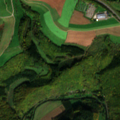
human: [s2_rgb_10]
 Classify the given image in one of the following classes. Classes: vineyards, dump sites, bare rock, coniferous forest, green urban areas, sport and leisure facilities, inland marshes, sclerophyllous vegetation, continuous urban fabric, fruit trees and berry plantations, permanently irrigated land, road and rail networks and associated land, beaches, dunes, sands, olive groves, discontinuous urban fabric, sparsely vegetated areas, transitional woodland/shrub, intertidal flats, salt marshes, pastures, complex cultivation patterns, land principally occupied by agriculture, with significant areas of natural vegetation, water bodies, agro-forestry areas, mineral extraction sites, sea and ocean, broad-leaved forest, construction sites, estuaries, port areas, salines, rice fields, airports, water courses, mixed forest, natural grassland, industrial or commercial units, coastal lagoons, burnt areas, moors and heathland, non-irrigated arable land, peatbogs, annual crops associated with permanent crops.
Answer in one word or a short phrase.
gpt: complex cultivation patterns, land principally occupied by agriculture, with significant areas of natural vegetation, broad-leaved forest